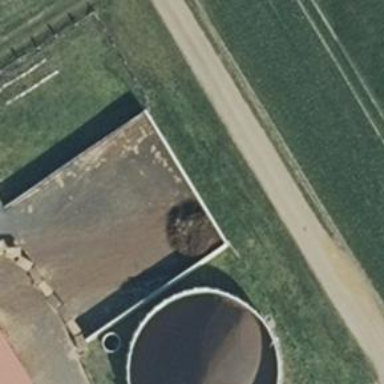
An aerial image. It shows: Bunker silo.